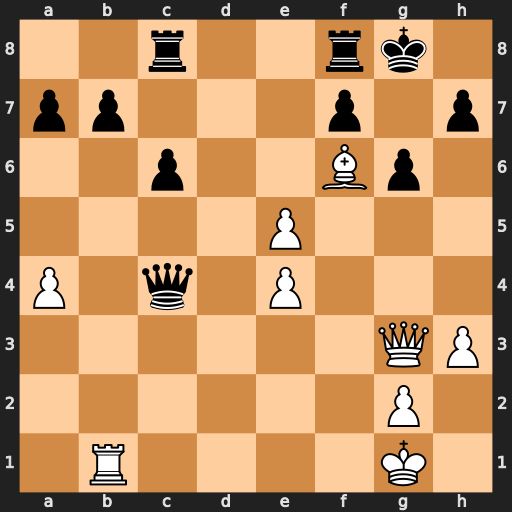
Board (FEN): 2r2rk1/pp3p1p/2p2Bp1/4P3/P1q1P3/6QP/6P1/1R4K1
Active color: w
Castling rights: -
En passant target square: -
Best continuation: Qe3 Qd4 Qxd4